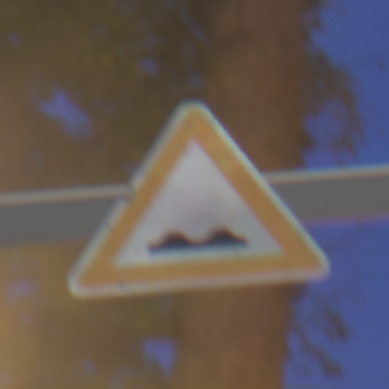
Verkehrszeichen: UnebeneFahrbahn
Umgebung: Outdoor, Urban
Tageszeit: Night
Wetter: Clear
Licht: Artificial
Jahreszeit: NotSpecified
Kontrast: HighContrast